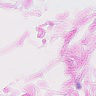
Metastatic tissue present: no